高一 · 代数
若函数 $y=a^{x}+b$ 的部分图象如下图所示, 则 ( )

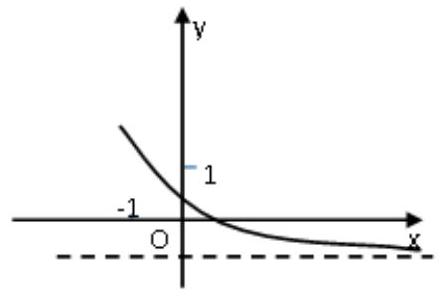
A. $0<a<1,-1<b<0$
B. $0<a<1,0<b<1$
C. $a>1,-1<b<0$
D. $a>1,0<b<1$
答案: A
解析: 【详解】

由题,函数图象恒过点 $(0,1+b)$, 由图象可得 $0<1+b<1$, 即 $-1<b<0$,

显然,函数单调递减, 所以 $0<a<1$,

故选:A

【点睛】

本题考查指数函数的图象的应用,属于基础题